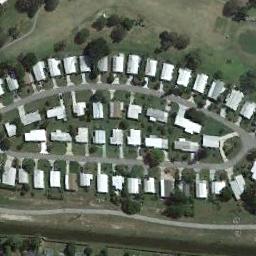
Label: mobile_home_park